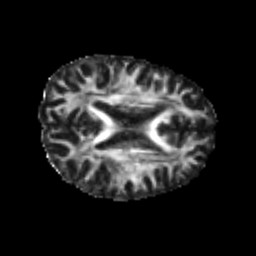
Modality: FA
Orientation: axial
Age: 20
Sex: male
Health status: healthy
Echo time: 0.074 s